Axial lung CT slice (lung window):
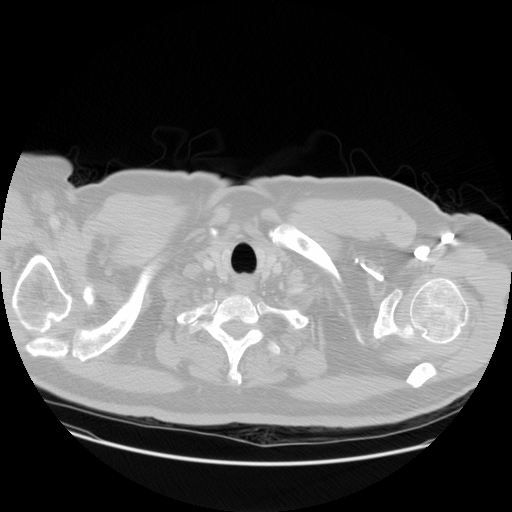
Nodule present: no